Question: I am using crystal report 8.5 with VB6. So in some of my reports the page number is displayed as '1 of 1+' when i click on next the page number becomes '2 of 2+' and so on. When i reach last page say 8th page it becomes '8 of 8'. I dont know which setting causes this to come like this. I want page number to be displayed properly as '1 of 8' and so on. So please help me on this.
Below is a screenshot of that error

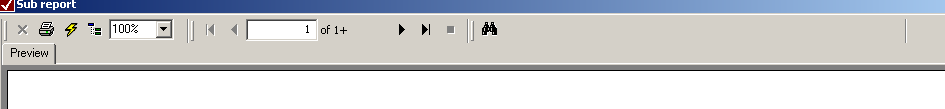
Answer: I only found reason for the error and solution to it.
<URL>
The rpt which does not displays page number properly(i.e displayed 1 of 1+ in viewer) had page number field used in it. But there was no field which triggers total page count. So i was getting 1 of 1+.When i reach last page it gets the page count so when i click previous page it updates page number properly in viewer.
So it can be solved by using TotalPageCount some where in the rpt file so that it updates it at the beginning it self when displaying first page.